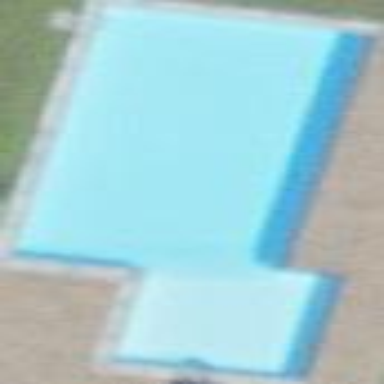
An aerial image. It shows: Swimming pool located in leisure land.